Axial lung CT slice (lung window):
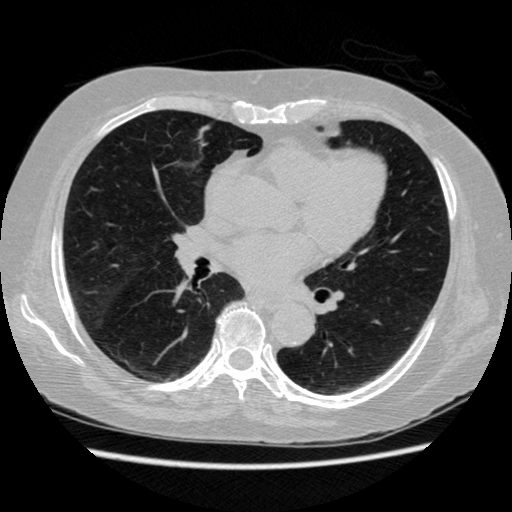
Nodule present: no